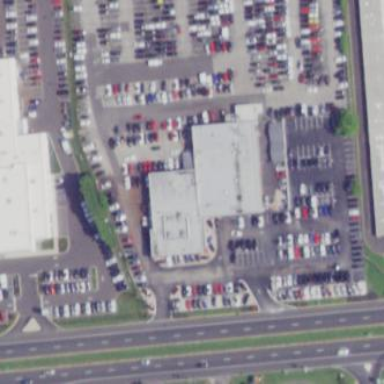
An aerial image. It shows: Car shop building.